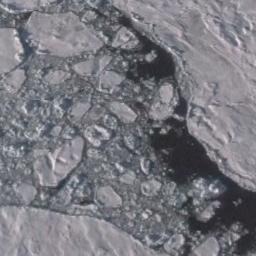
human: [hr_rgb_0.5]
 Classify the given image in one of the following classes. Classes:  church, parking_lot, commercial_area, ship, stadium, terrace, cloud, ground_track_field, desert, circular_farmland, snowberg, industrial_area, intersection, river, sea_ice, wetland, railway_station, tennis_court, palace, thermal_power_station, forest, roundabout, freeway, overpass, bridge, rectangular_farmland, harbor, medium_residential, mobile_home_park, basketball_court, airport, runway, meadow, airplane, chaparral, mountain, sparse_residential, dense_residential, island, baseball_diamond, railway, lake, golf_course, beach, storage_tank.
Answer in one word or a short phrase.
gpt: sea_ice